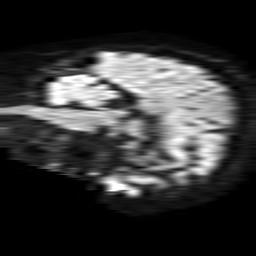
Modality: TRACE
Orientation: sagittal
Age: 37
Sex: female
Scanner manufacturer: philips
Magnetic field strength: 1.5 T
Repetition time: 4.6 s
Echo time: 0.09059 s